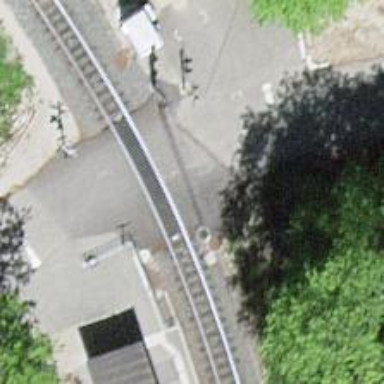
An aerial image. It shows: Level crossing along the railway.